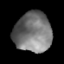
Tissue: lung
Cell type: Others
Senescence score: 0.2418
Nuclear area (px): 1466
Mean DAPI intensity: 118.668